Question: Count the number of objects in the diagram.
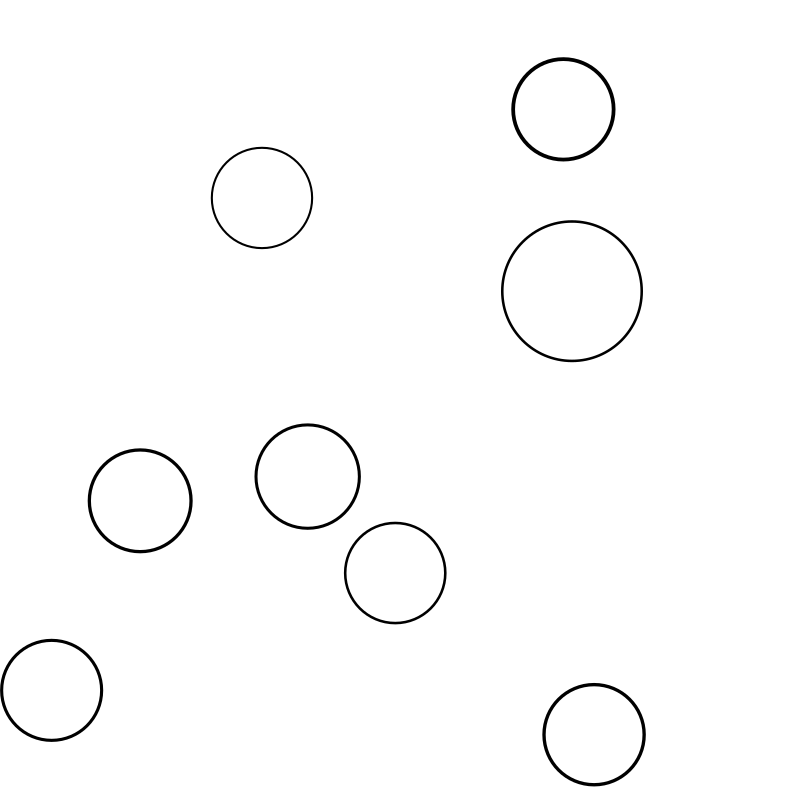
Answer: 8